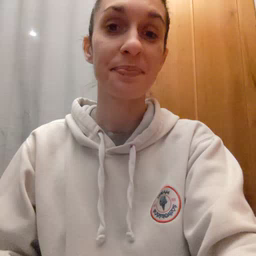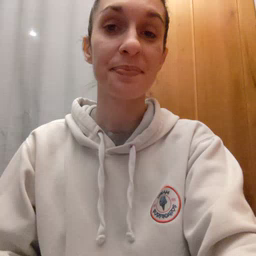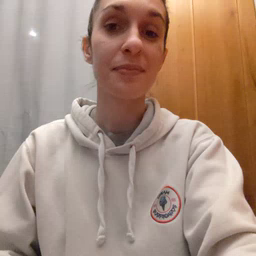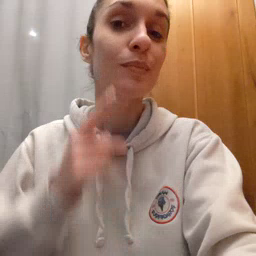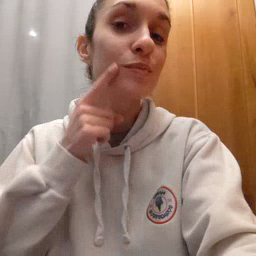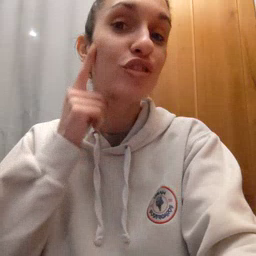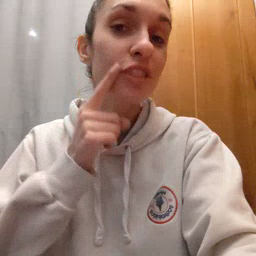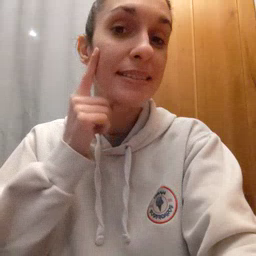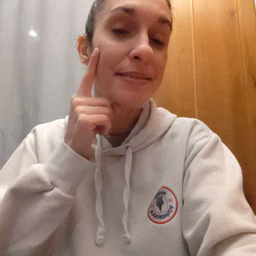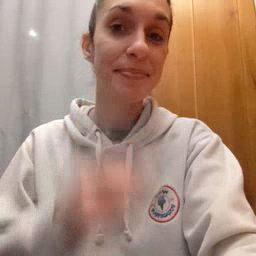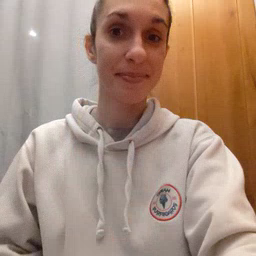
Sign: cheek